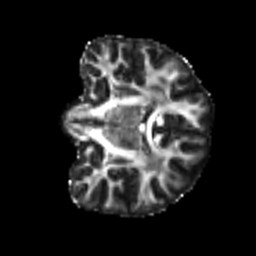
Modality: FA
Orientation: coronal
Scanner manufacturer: siemens
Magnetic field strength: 3 T
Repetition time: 4 s
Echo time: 0.0594 s